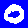
Digit: 0